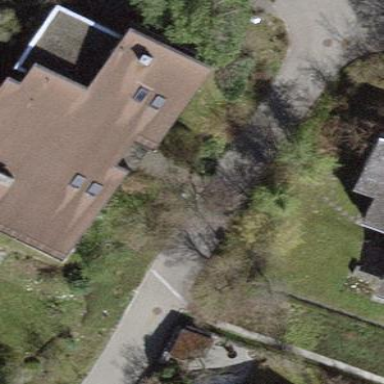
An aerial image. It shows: Building with flat roof.